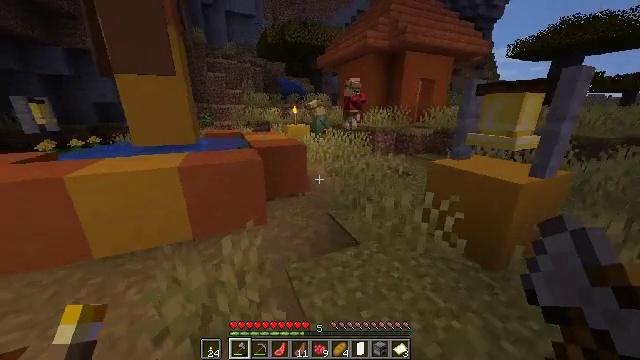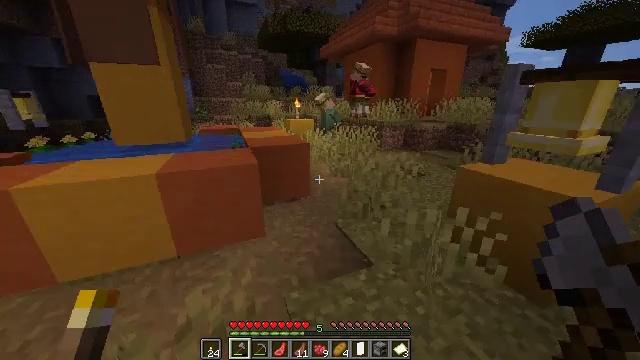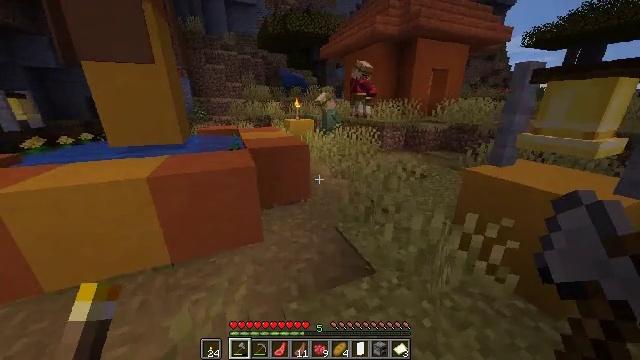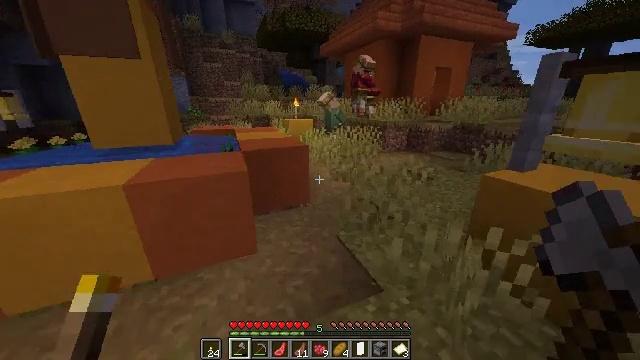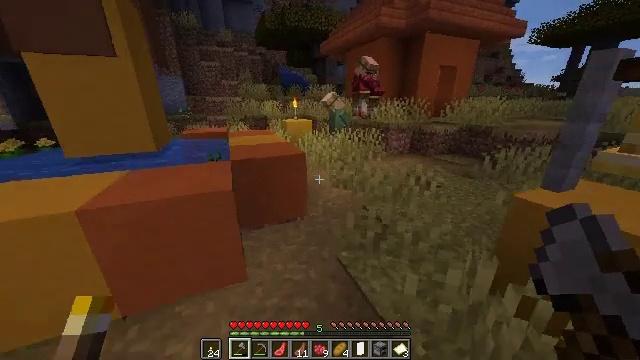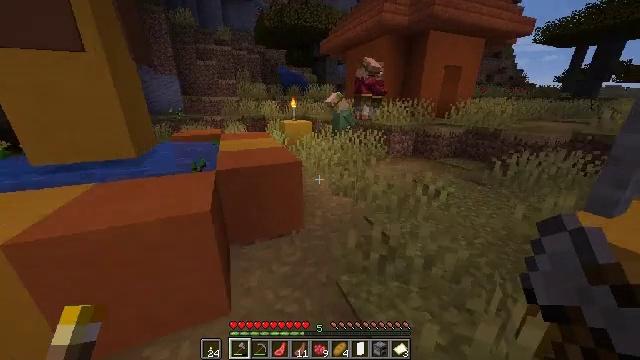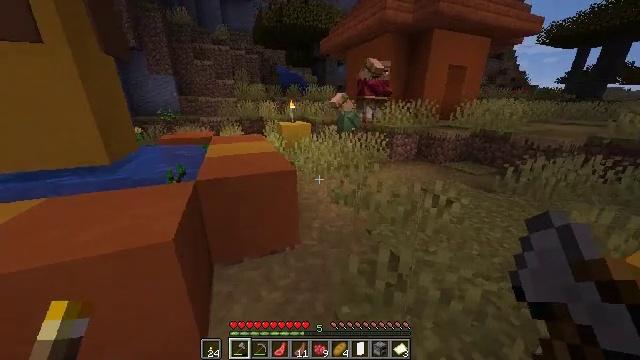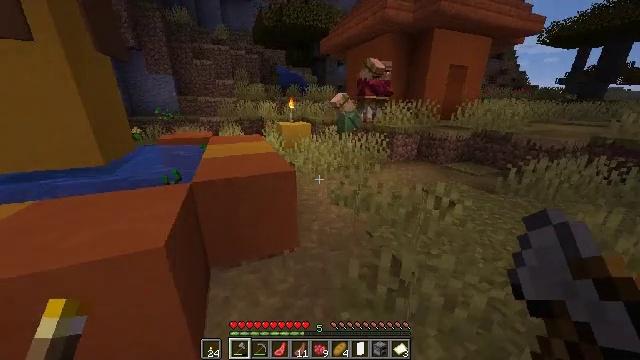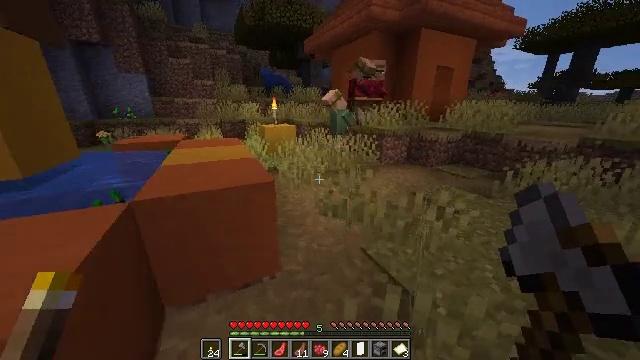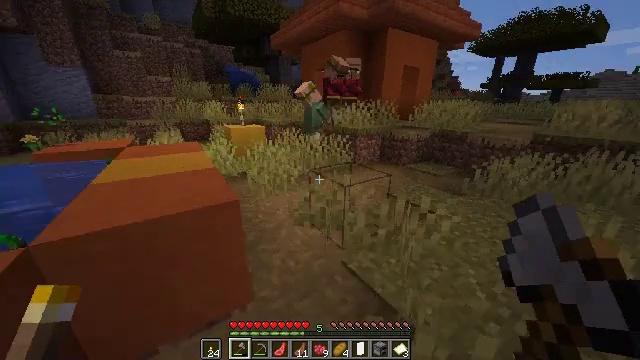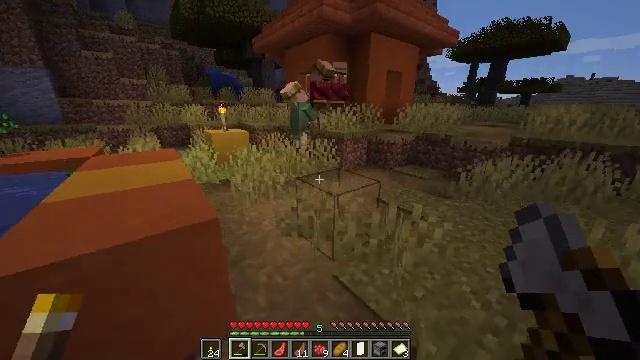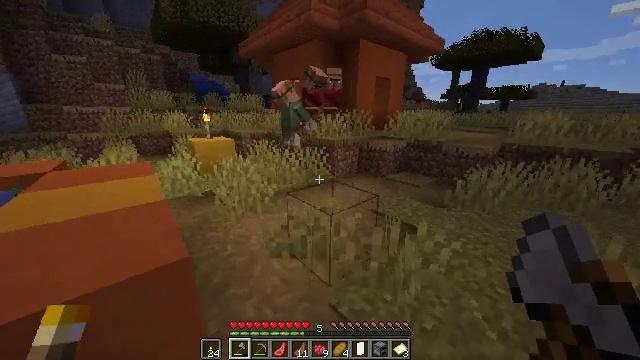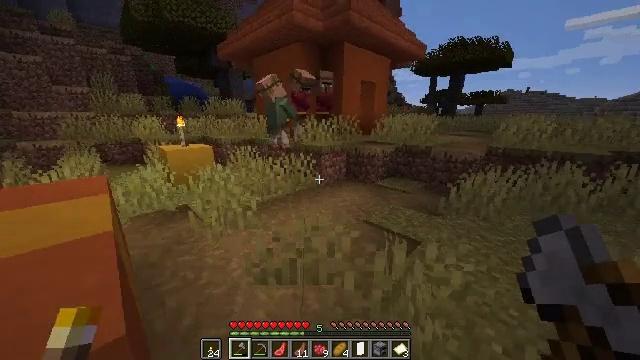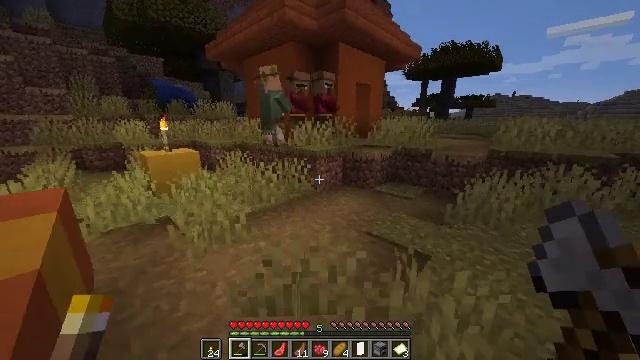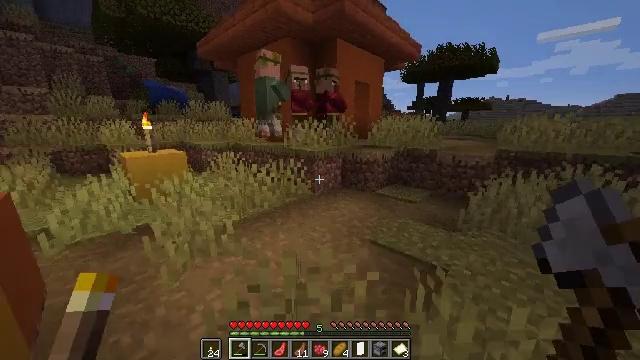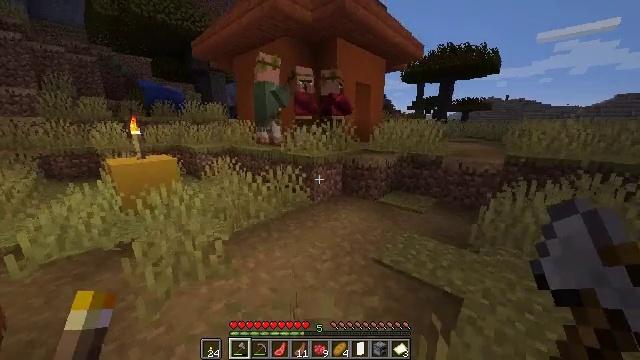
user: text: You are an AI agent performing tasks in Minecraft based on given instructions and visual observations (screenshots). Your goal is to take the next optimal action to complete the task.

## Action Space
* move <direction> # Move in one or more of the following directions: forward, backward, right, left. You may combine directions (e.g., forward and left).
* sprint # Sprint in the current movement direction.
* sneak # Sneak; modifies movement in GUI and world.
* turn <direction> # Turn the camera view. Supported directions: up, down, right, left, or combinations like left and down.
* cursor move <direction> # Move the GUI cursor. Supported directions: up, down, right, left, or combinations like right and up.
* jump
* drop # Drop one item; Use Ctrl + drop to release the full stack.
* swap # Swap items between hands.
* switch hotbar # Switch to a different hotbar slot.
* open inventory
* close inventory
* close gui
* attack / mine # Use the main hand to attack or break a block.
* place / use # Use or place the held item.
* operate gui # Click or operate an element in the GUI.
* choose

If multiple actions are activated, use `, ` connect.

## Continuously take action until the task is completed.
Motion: motion action
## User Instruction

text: Break the brown wall banner from the wall.
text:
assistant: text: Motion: move forward, turn down
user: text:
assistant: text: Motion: move forward
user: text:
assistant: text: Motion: move forward
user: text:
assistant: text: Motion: move forward
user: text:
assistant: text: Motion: move forward
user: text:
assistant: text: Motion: move forward
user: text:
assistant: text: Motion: move forward
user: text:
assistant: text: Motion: move forward, turn right
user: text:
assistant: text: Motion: move forward, turn right
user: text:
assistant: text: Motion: move forward, turn right
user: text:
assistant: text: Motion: move forward, turn right and up
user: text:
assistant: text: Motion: move forward, turn right and up
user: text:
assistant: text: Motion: move forward, turn right
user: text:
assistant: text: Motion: move forward
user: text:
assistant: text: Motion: move forward
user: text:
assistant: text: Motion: move forward
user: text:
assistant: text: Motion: move forward
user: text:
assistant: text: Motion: move forward
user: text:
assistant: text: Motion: move forward
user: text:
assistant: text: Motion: move forward and move right
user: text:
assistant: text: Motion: move forward and move right
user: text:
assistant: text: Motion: move forward and move right
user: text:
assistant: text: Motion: move forward and move right
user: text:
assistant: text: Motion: move forward and move right
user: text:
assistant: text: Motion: move forward and move right
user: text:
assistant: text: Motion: move forward and move right
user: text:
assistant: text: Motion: move forward and move right, jump
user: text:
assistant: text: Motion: move forward and move right, jump
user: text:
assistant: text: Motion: move forward and move right, jump
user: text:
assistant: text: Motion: move forward and move right, jump